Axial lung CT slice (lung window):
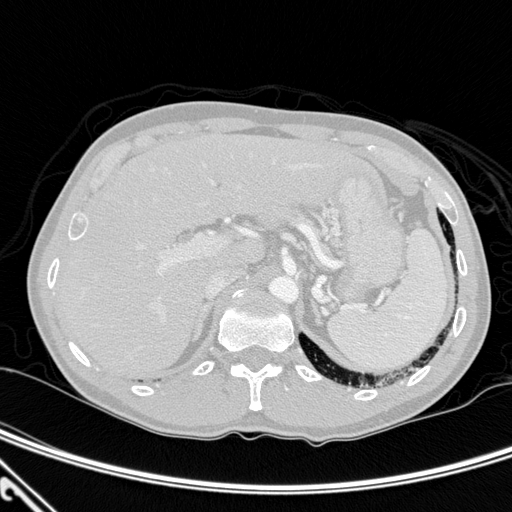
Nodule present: no